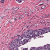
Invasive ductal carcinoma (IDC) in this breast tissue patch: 1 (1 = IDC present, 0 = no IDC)